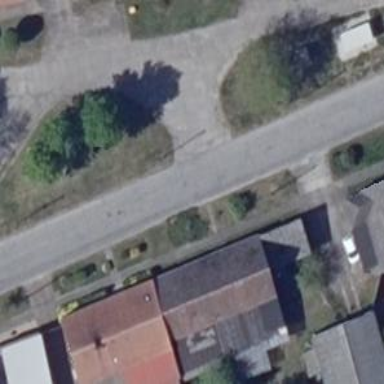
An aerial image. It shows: Service road with surface made of concrete plates.